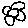
Label: flower